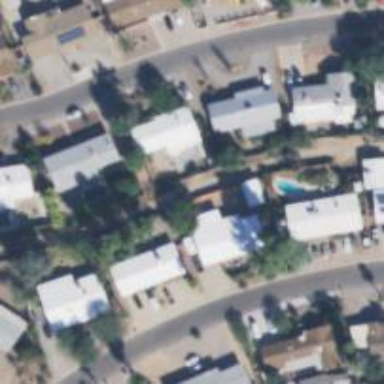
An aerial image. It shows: Alleyway designated as service road.